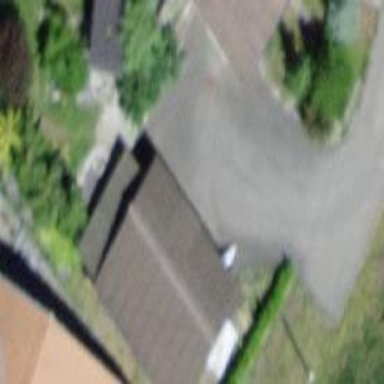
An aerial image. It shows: View of roof of building.